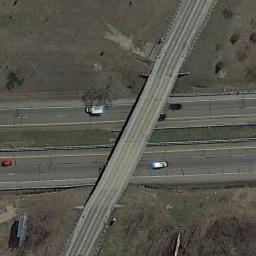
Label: overpass